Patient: sex F, age 31
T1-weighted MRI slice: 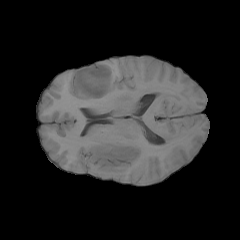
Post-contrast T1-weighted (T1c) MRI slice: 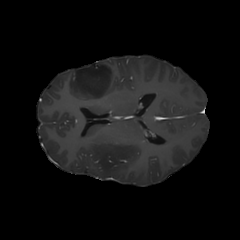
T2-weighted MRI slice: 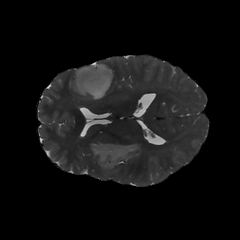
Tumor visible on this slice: yes
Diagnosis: Astrocytoma, IDH-mutant
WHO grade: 2